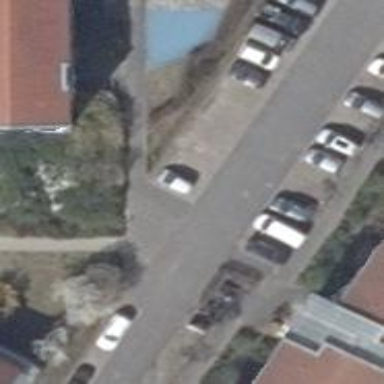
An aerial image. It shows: Sidewalk along the footway.